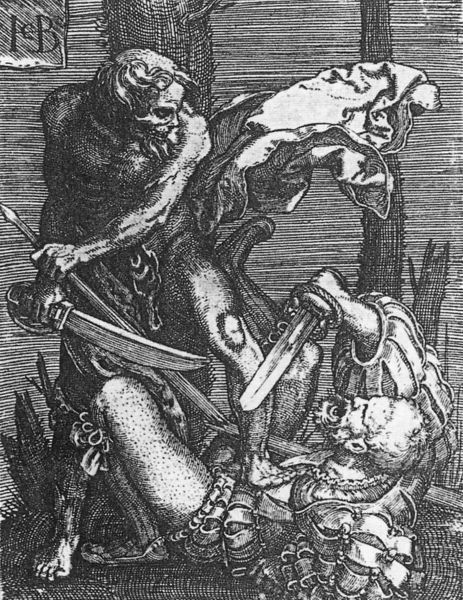
Titel: Tod und Landsknecht
Künstler: Jakob Binck
Schlagwörter: baum, fuß, hand, kampf, kämpfer, mann, nackt, umhang, weiß, wunde, bäume, menschen, kleider, mund, männer, schwarz, zeichnung, rock, bart, tod, wind, mantel, renaissance, bein, liegend, druck, schwarz-weiß, stich, schwert, schwerter, säbel, waffen, bleistift, ritter, karte, gegner, teufel, dolch, speer, schrei, abwehr, isb